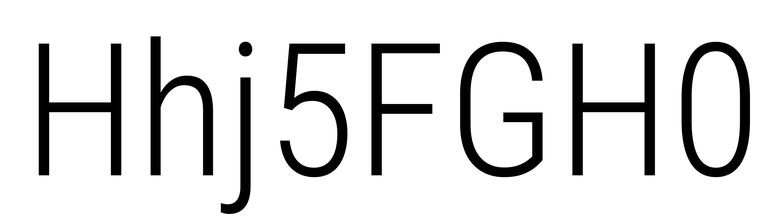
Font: Roboto_Condensed_Light